Interaction volume radius: 10 \u00c5
Interaction volume height: 10 \u00c5
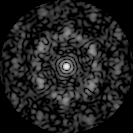
Disorder parameter: 0.6773